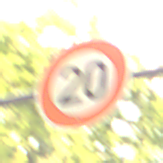
Verkehrszeichen: Geschwindigkeit20
Umgebung: Outdoor, Nature
Tageszeit: Midday
Wetter: PartlyCloudy
Licht: Natural
Jahreszeit: NotSpecified
Kontrast: LowContrast